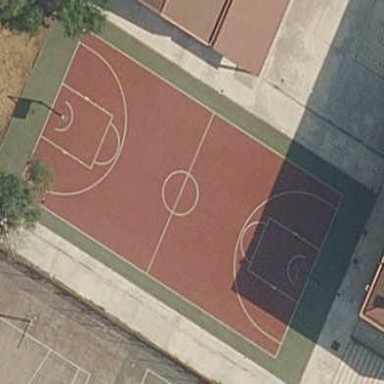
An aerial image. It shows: Basketball court on pitch.